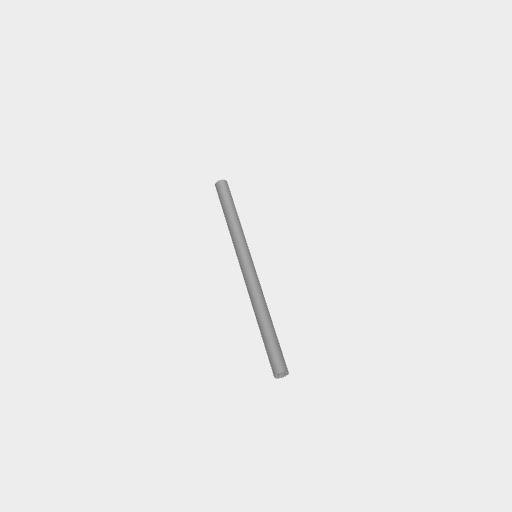
Part: GoTUBE528